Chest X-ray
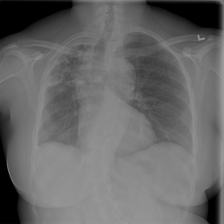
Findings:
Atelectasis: negative
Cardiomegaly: negative
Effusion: negative
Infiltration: negative
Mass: negative
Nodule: negative
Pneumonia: negative
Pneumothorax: negative
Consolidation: negative
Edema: negative
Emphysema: negative
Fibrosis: negative
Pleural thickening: negative
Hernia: negative